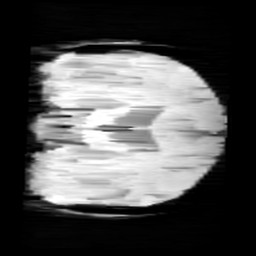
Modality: minIP
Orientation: coronal
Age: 12
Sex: male
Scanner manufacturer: siemens
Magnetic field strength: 3 T
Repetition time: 0.027 s
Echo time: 0.02 s